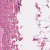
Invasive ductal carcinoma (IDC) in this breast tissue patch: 0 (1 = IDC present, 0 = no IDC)